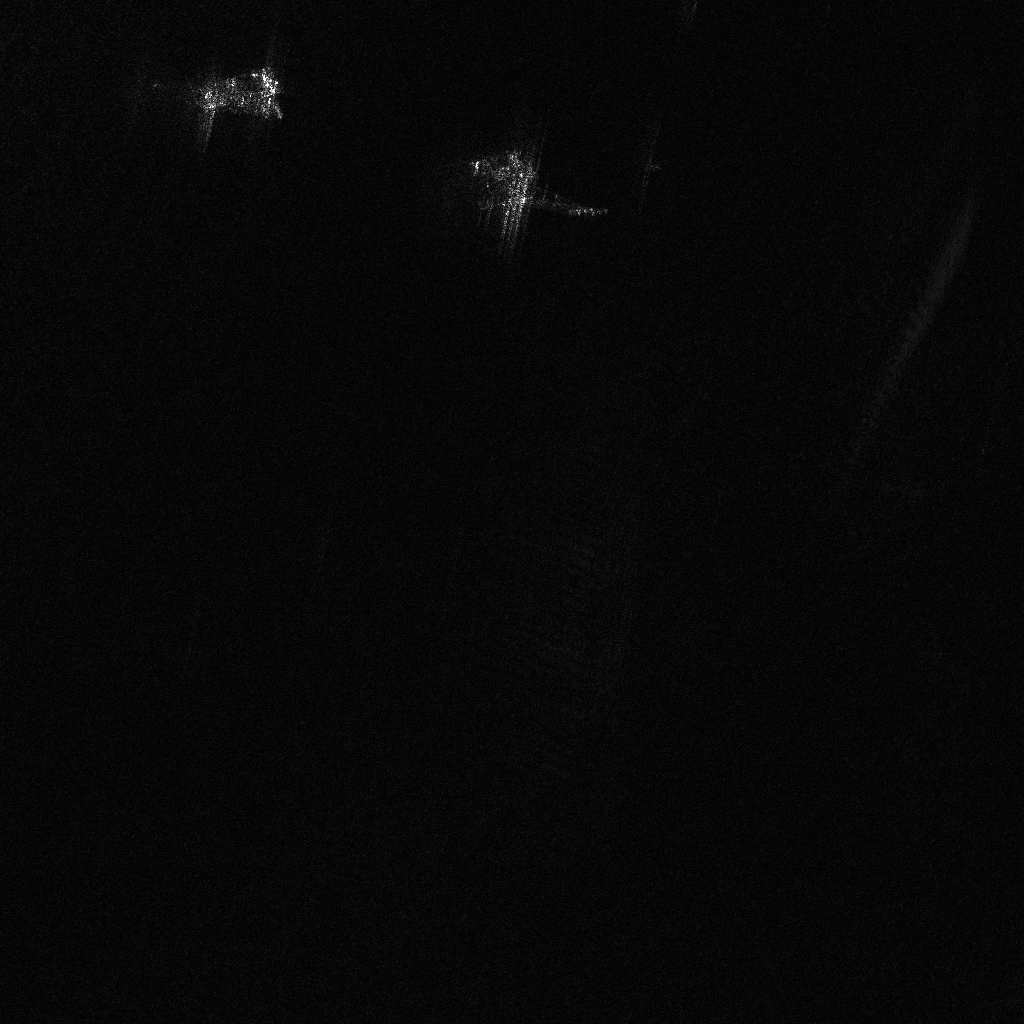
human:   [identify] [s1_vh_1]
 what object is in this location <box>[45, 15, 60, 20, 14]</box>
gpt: <ref>1 large container at the top</ref>

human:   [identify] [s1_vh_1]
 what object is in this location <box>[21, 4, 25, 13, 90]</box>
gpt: <ref>1 large container at the top left</ref>